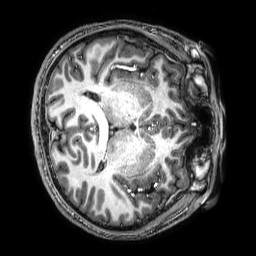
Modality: T1w
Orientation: axial
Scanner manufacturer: philips
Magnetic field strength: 3 T
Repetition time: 0.008 s
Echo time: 0.003561 s